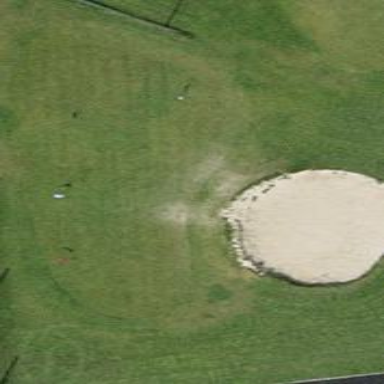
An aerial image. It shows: Bunker on golf course.